Aerial crown-view tile of a tropical tree (Barro Colorado Island, Panama), acquired 20250512:
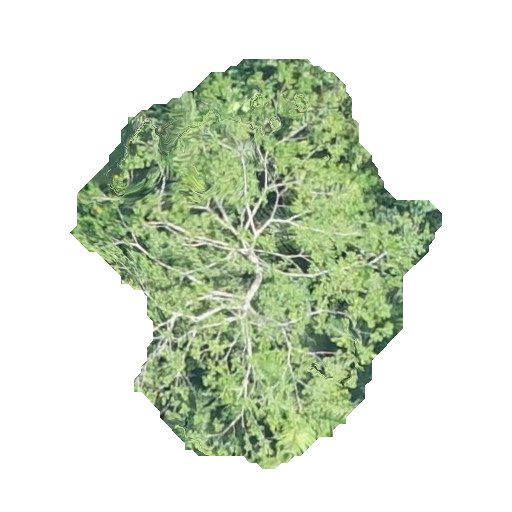
Species: Zanthoxylum ekmanii
GBIF accepted scientific name: Zanthoxylum ekmanii
Crown area: 139.061 m²